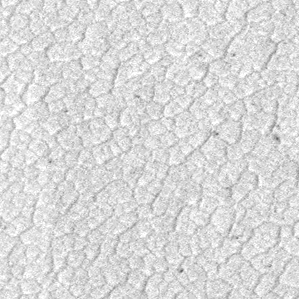
Label: frost